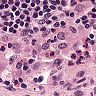
Metastatic tissue present: no